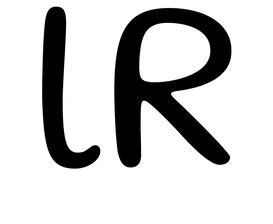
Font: Gluten_Light